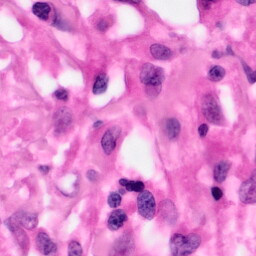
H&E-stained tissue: Pancreatic